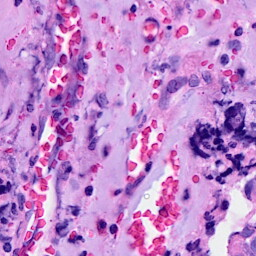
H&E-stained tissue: Breast